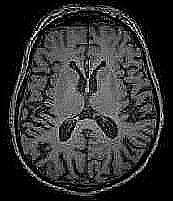
Label: notumor